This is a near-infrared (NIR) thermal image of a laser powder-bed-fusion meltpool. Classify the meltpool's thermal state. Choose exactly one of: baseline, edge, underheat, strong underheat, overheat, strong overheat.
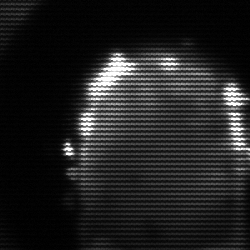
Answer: baseline